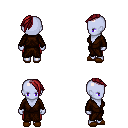
a pixel art fantasy rpg character, female body template, dark elf, purple skin, brown robe, red pants, brunette long mohawk hairstyle, brown slippers, four views (front, back, left, right), 2x2 character sprite sheet, small pixel art, hard edges, no anti-aliasing